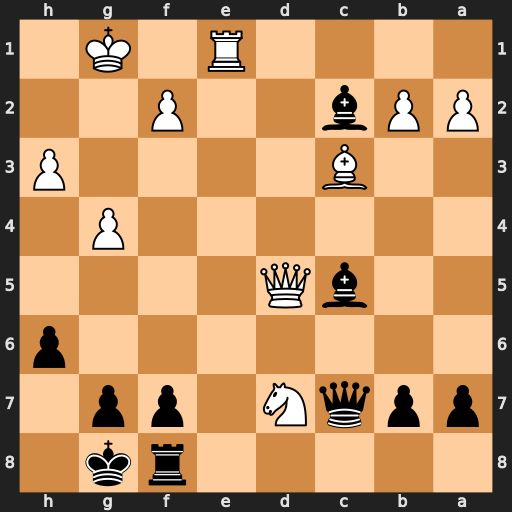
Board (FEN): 5rk1/ppqN1pp1/7p/2bQ4/6P1/2B4P/PPb2P2/4R1K1
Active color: b
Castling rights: -
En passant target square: -
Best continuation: Qg3+ Qg2 Bxf2+